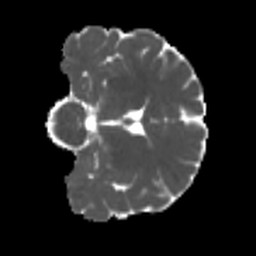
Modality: MD
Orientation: coronal
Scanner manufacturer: siemens
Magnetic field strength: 3 T
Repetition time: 4 s
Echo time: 0.0594 s